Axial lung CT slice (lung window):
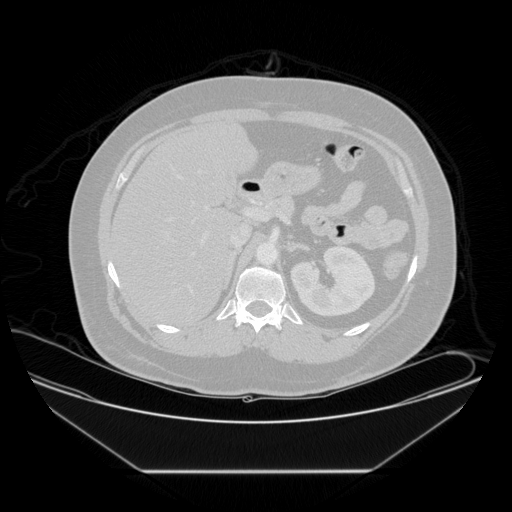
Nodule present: no